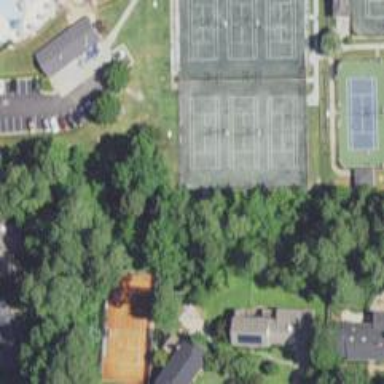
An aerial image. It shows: Tennis court on pitch designated for leisure land.